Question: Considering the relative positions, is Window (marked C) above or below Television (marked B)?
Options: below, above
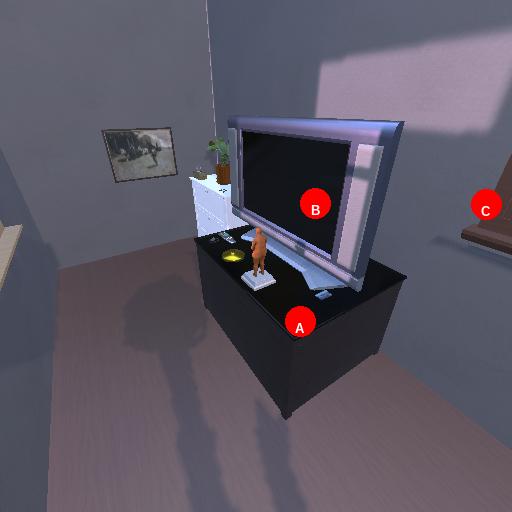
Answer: below